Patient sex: M
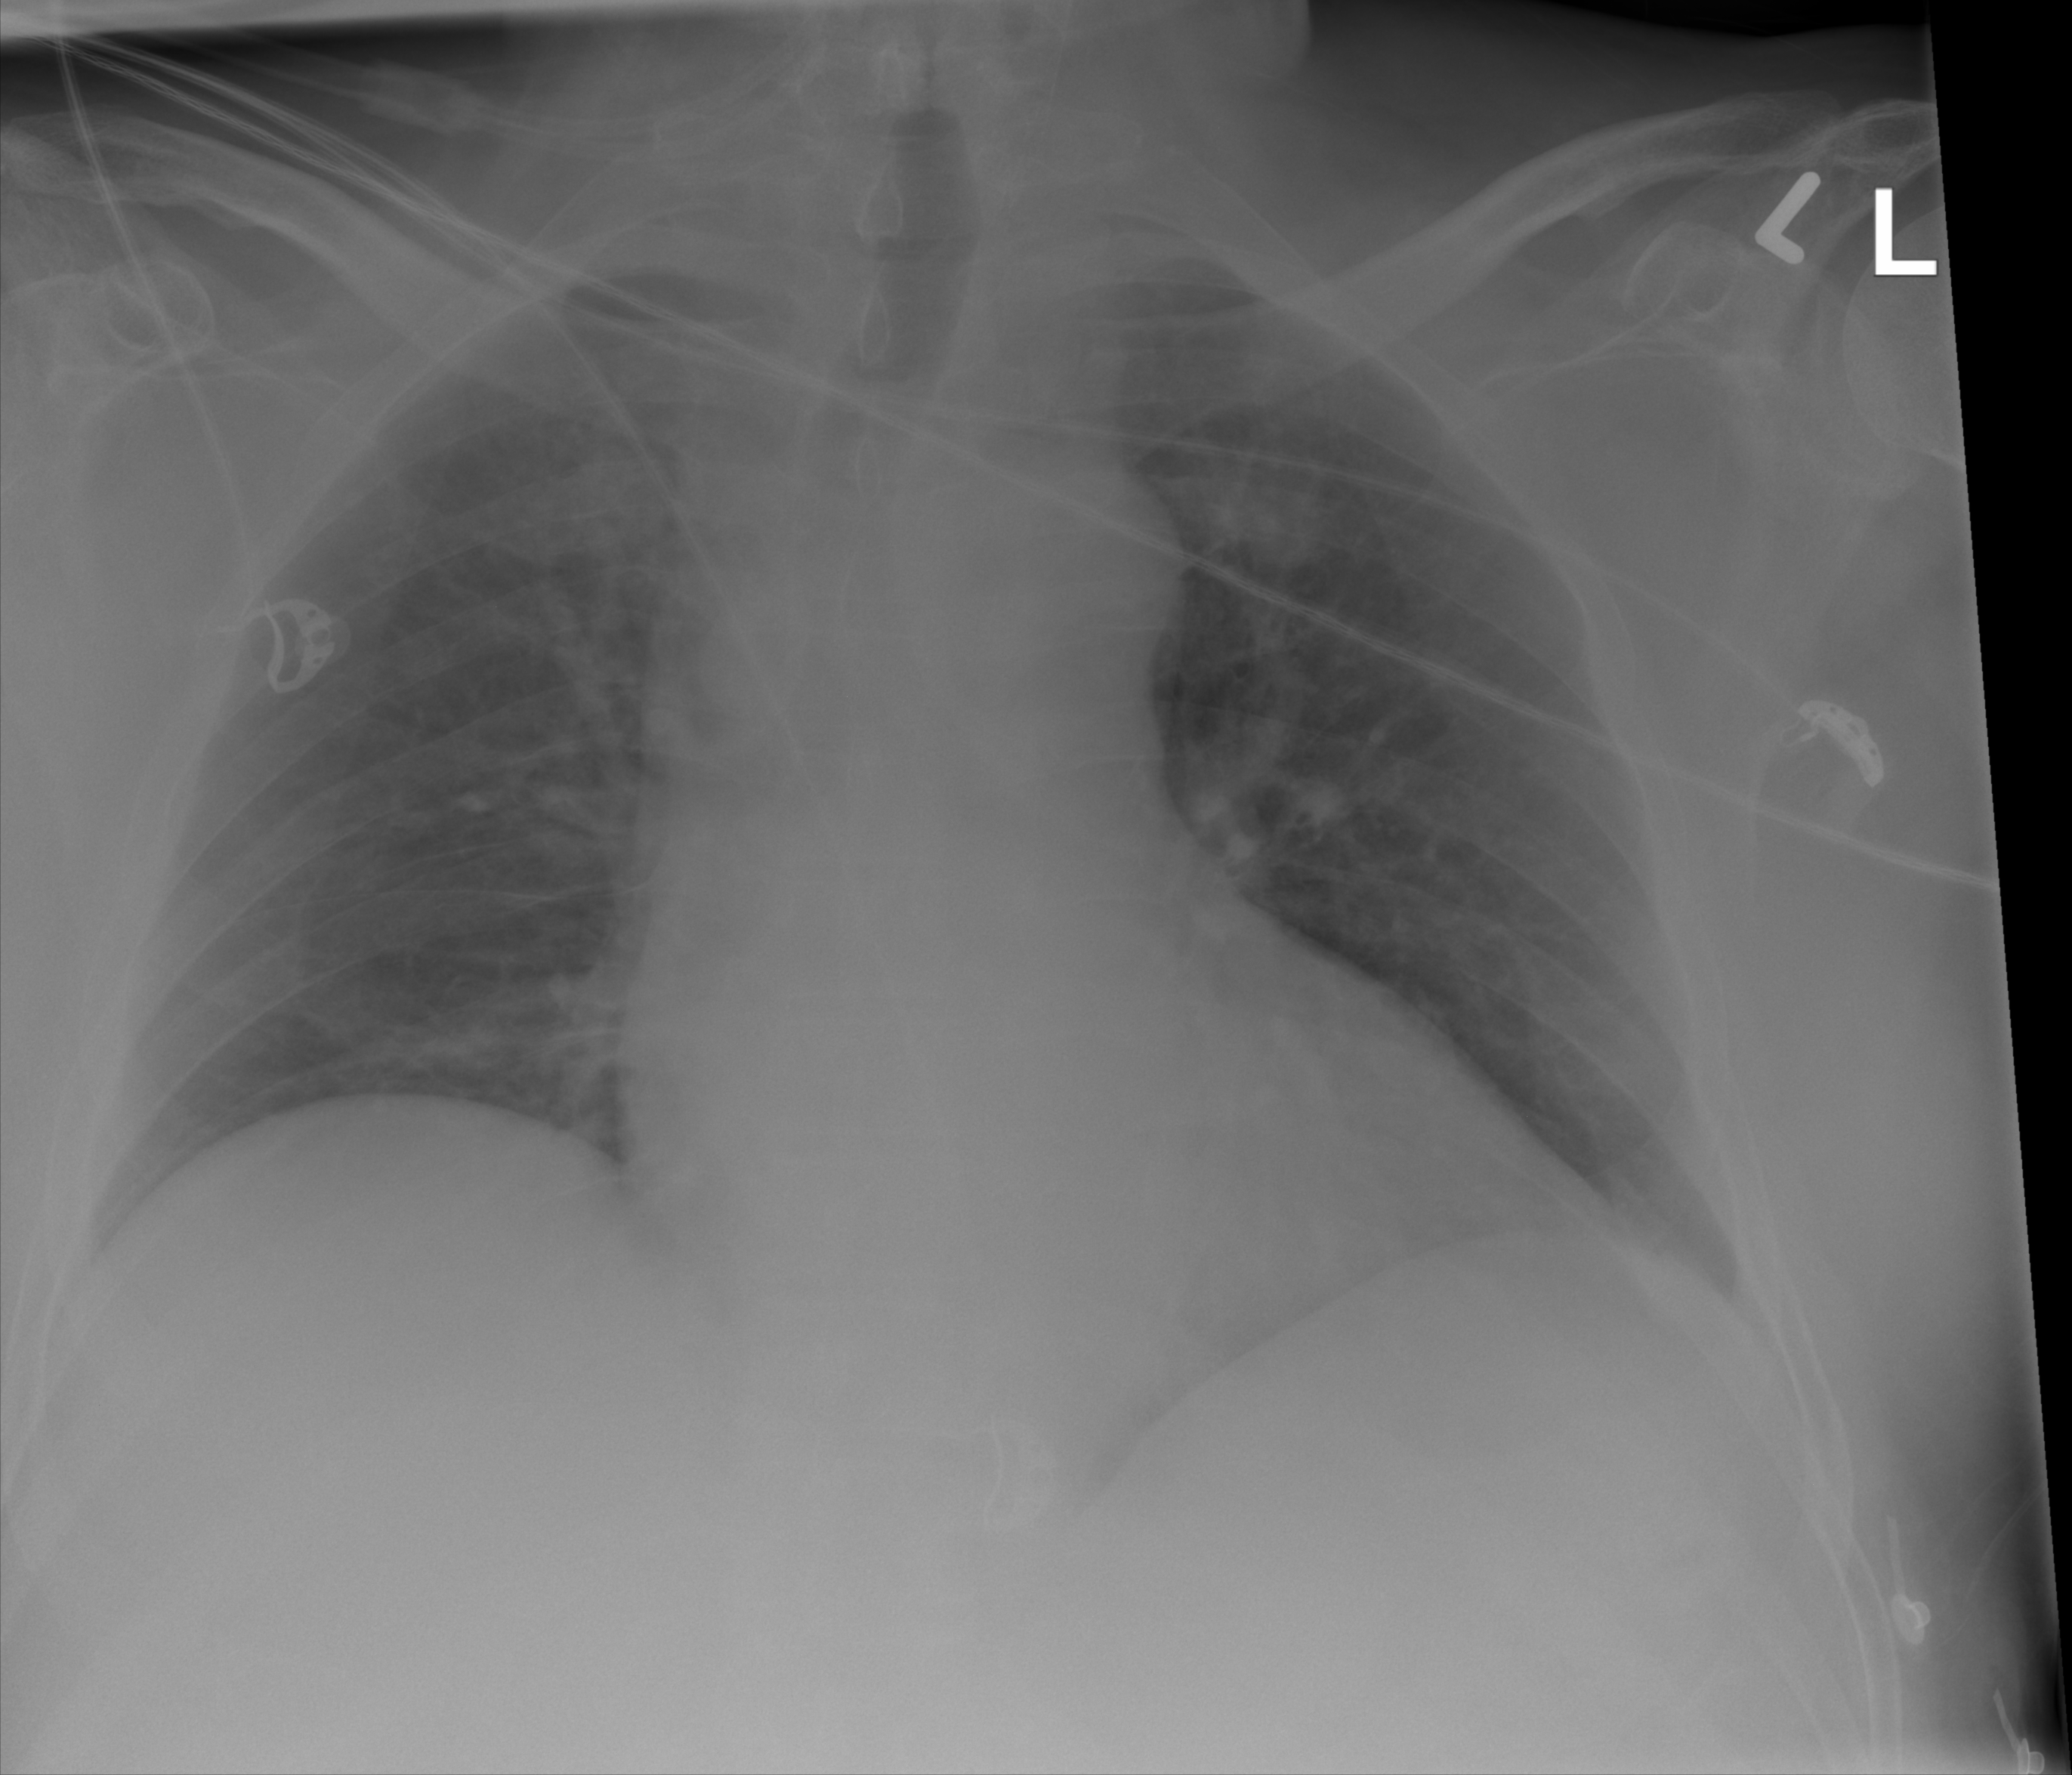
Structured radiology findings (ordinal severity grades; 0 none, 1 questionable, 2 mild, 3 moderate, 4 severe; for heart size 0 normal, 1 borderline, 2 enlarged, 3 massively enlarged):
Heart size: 2
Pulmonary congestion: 2
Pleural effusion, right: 0
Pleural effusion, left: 0
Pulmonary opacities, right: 0
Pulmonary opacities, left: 0
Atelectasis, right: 0
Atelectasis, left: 0